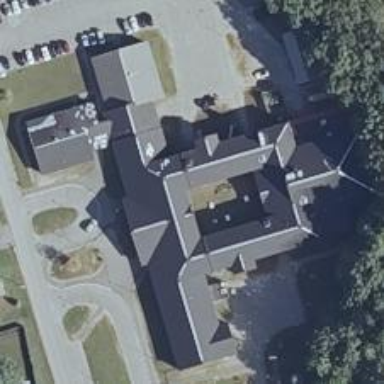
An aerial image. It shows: School.